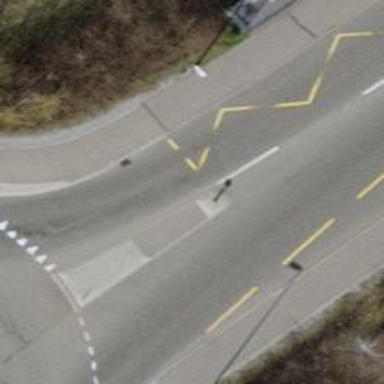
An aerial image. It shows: Secondary road with asphalt surface and sidewalks on both sides. There is cycle track on the left side.